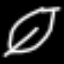
Label: leaf